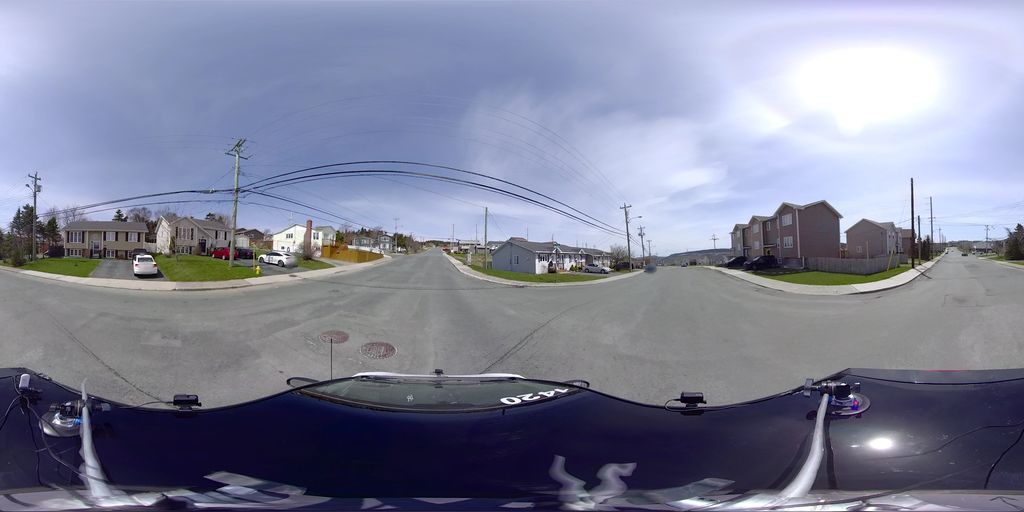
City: st_johns